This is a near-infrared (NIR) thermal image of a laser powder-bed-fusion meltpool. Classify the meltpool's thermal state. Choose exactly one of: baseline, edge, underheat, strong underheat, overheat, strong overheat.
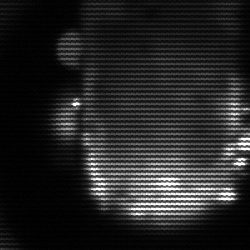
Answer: baseline